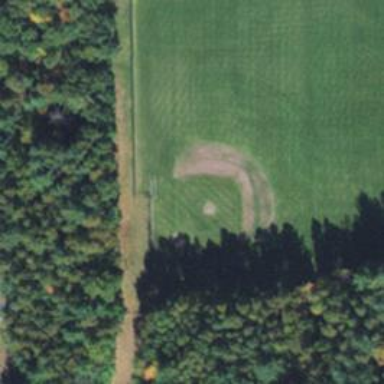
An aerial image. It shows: Baseball pitch for leisure and sports activities.